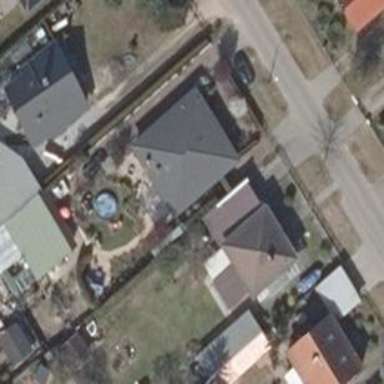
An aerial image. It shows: Detached building with hipped roof shape.